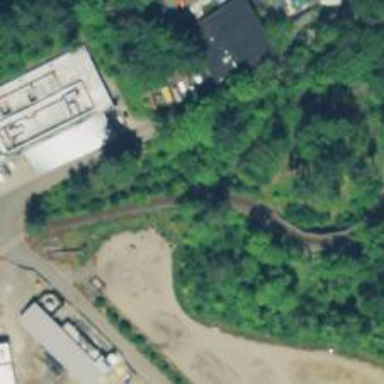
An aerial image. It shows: Miniature railway.